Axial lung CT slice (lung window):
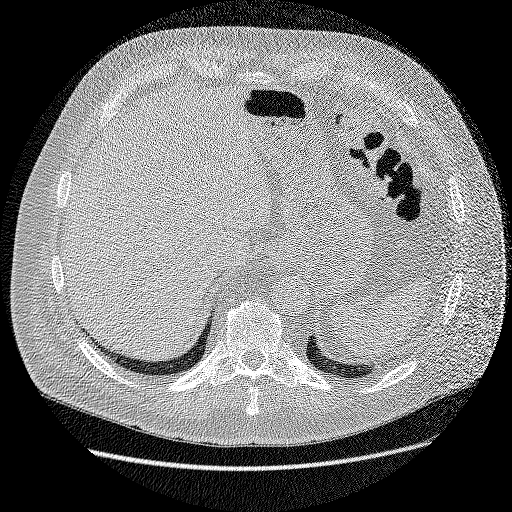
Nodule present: no